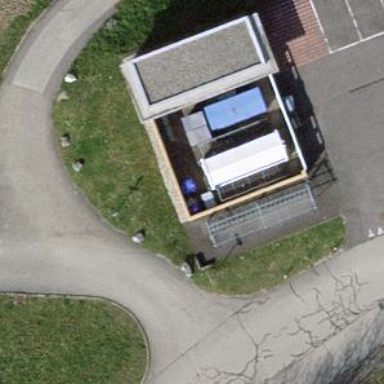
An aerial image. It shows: Recycling center for various types of waste.